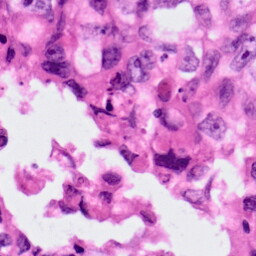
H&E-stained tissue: Lung